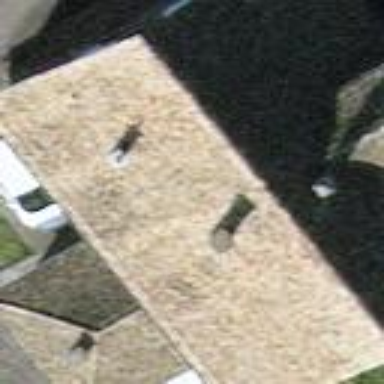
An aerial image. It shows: Building.